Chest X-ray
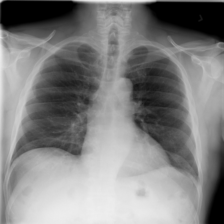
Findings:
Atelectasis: negative
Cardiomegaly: negative
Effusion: negative
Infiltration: positive
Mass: negative
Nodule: negative
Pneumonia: negative
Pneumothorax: negative
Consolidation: negative
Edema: negative
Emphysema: negative
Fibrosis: negative
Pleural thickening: negative
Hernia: negative